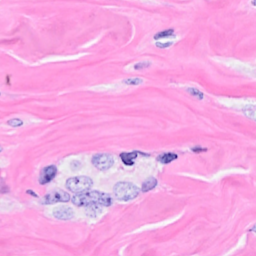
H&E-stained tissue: Breast